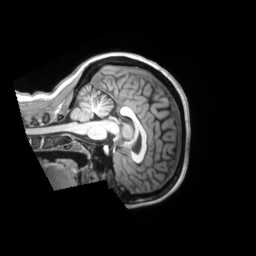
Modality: T1w
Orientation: sagittal
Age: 34
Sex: female
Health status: ill
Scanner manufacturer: siemens
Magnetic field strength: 3 T
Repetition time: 2.2 s
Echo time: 0.00157 s